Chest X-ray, PA view. Patient: 32 years old, sex M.
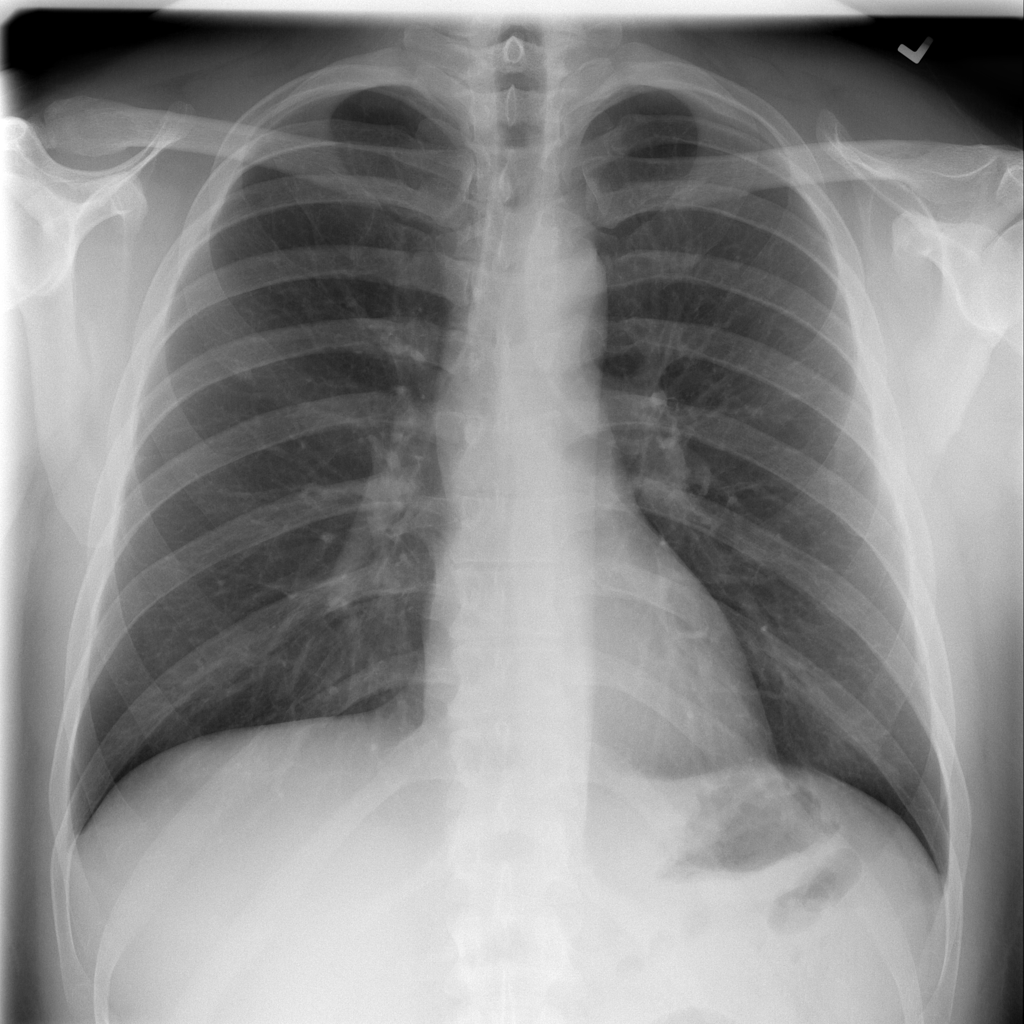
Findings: No Finding